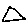
Label: triangle